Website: bh-photo
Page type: address-validator
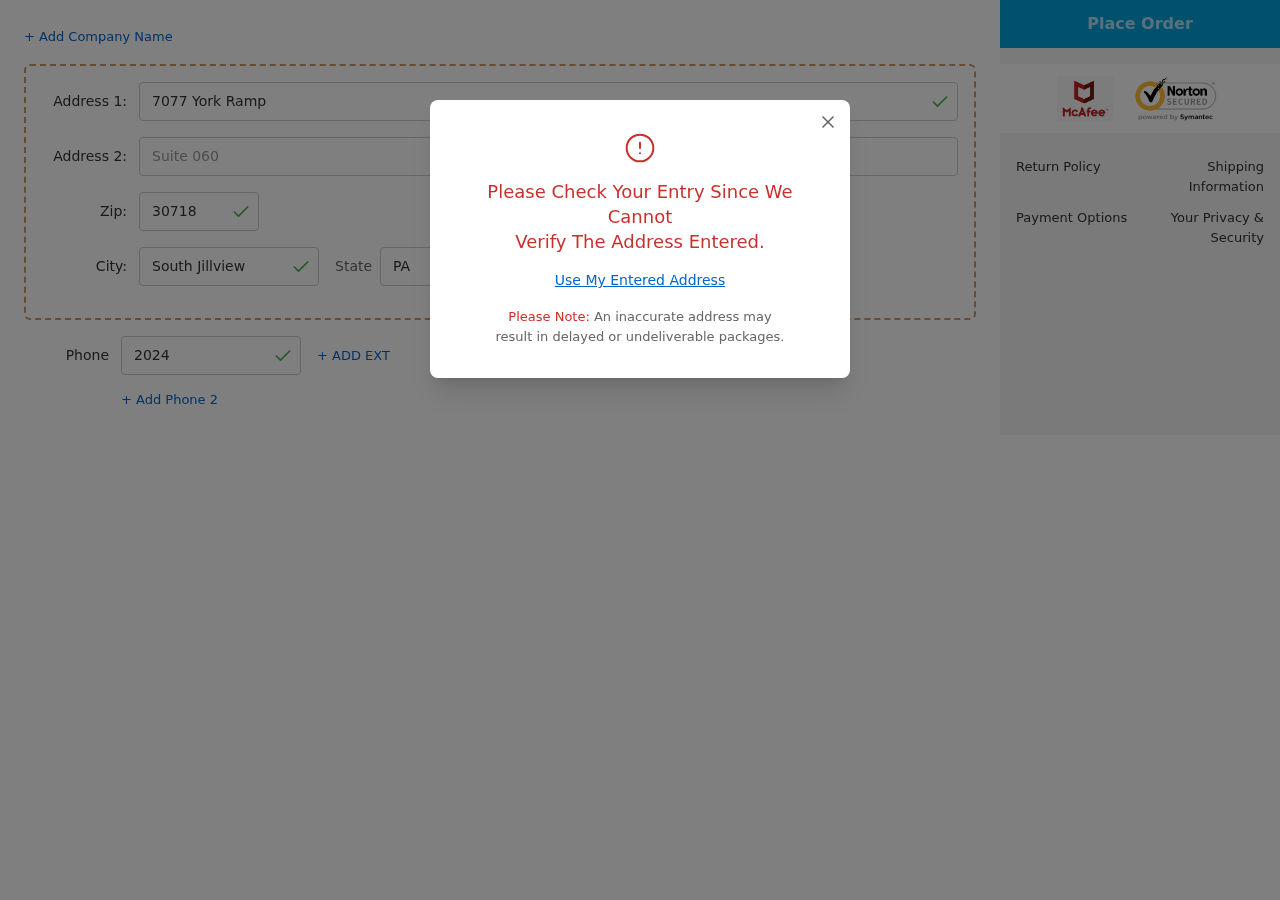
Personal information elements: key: PII_CITY
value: South Jillview
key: PII_PHONE
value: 2024542788
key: PII_POSTCODE
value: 30718
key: PII_STATE_ABBR
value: PA
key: PII_STREET
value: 7077 York Ramp
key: PII_STREET2
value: Suite 060